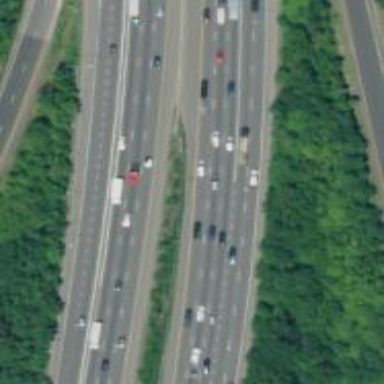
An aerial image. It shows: Motorway junction.